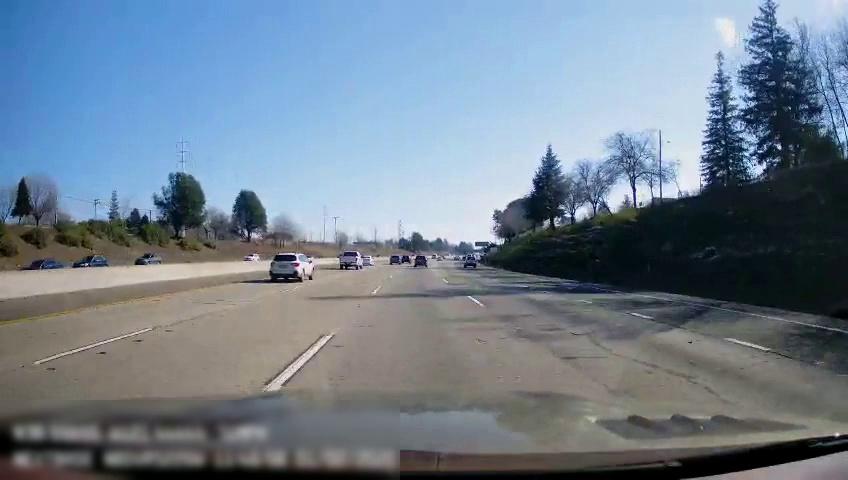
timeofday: Day
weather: Sunny
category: Drivable Space
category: Vehicles | SUV
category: Vehicles | Car
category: Vehicles | Car
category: Vehicles | Truck
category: Vehicles | SUV
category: Vehicles | SUV
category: Vehicles | SUV
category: Vehicles | SUV
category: Vehicles | SUV
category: Vehicles | Car
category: Lanes | Alternate Lane
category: Lanes | Alternate Lane
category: Lanes | Alternate Lane
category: Lanes | Alternate Lane
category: Lanes | Current Lane
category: Lanes | Alternate Lane
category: Traffic | Signs